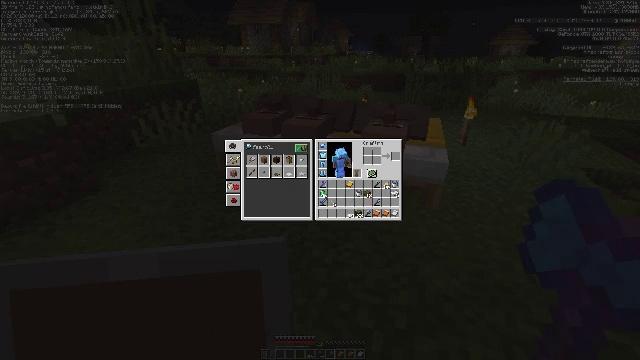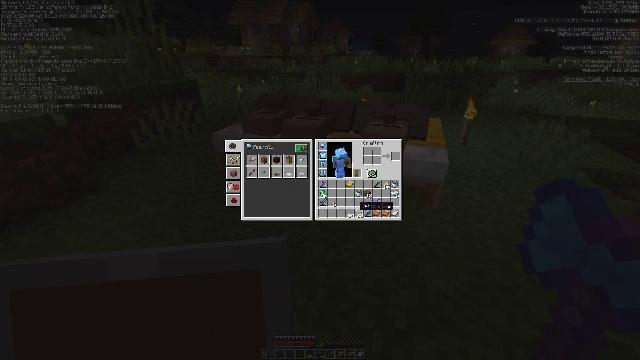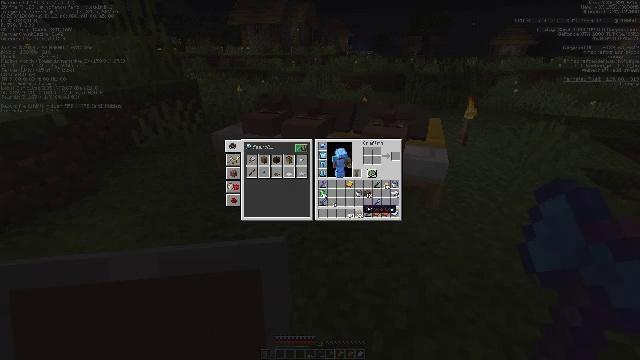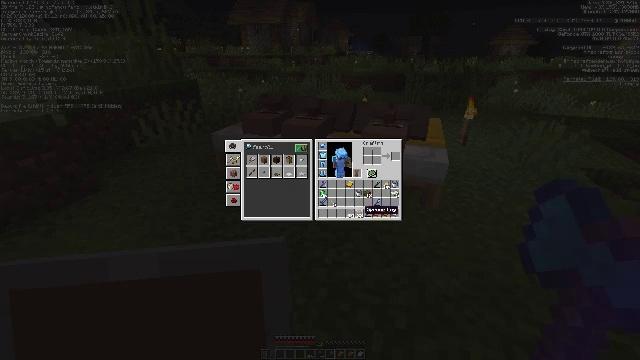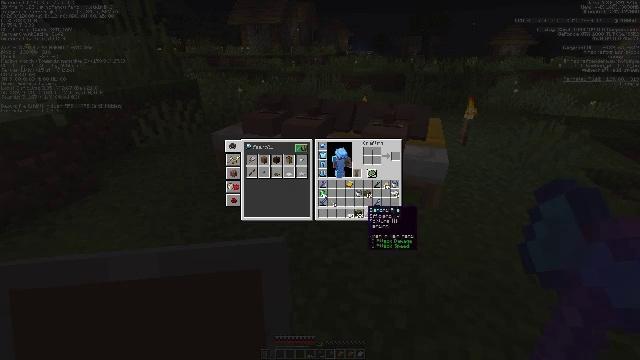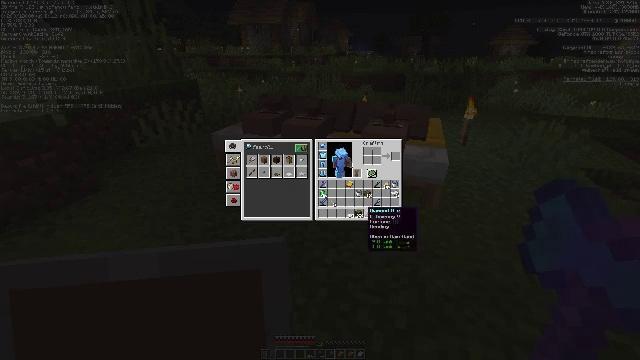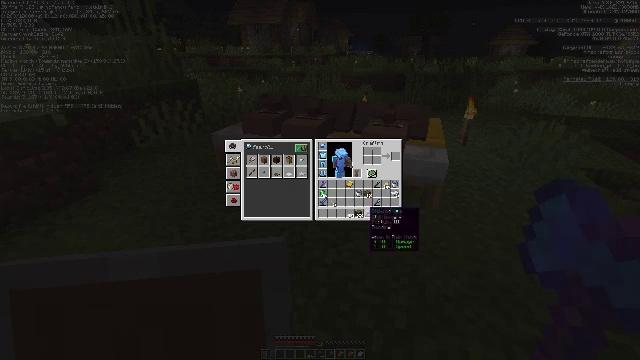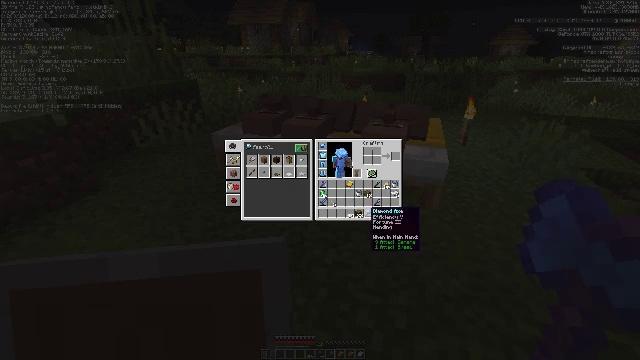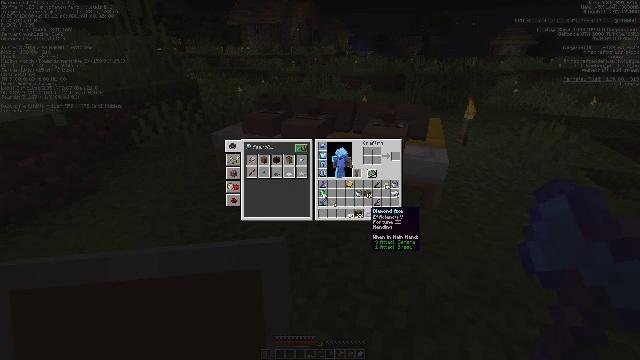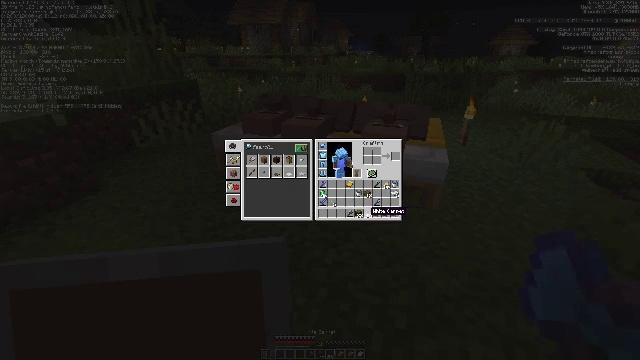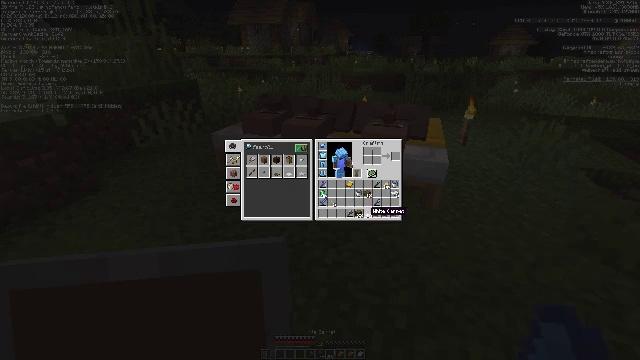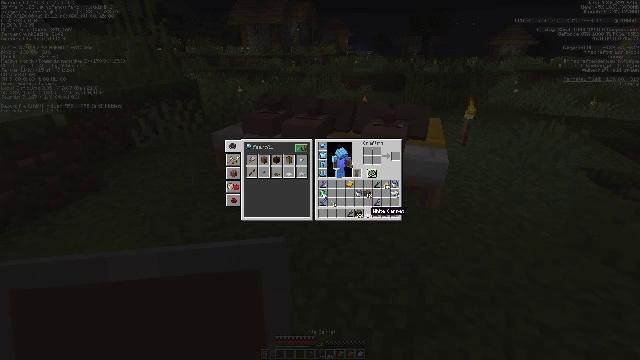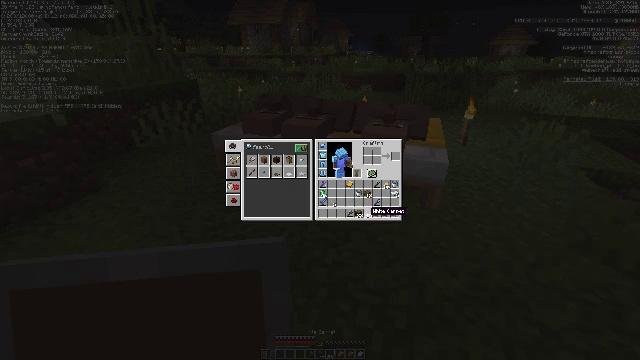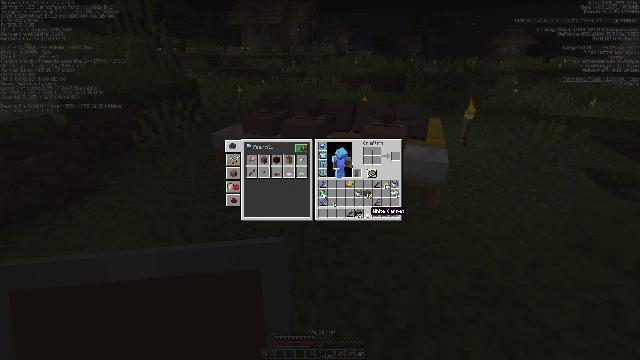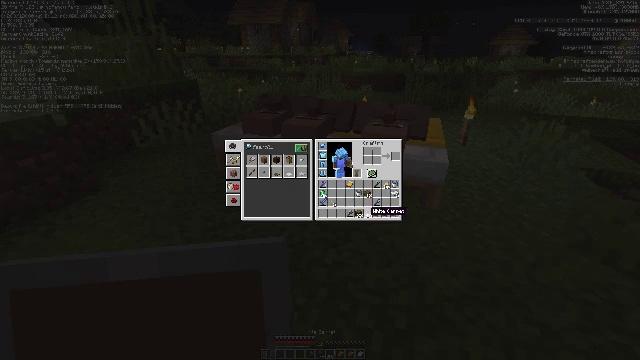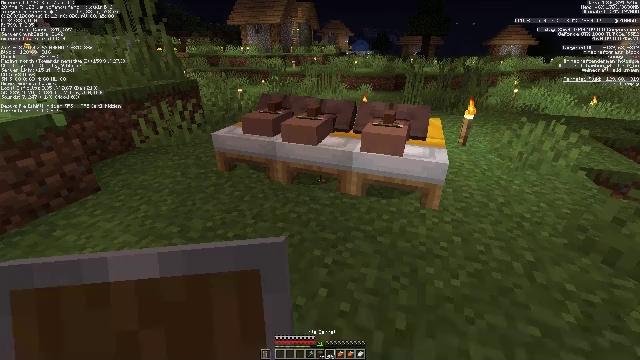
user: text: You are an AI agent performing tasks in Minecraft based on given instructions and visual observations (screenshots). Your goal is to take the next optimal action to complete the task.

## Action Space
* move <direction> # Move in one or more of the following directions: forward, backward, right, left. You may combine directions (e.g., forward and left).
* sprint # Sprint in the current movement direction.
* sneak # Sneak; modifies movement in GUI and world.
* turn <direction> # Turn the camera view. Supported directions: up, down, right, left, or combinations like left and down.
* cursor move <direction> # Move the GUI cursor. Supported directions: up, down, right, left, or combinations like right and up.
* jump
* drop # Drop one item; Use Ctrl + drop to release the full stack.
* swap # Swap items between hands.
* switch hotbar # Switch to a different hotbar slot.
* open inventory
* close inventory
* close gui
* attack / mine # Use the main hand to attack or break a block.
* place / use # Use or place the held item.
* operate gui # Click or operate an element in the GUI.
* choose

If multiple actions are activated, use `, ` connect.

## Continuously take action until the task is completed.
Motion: motion action
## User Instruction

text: Break the yellow bed.
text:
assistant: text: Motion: no_op
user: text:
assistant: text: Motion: no_op
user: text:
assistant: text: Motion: no_op
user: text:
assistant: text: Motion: no_op
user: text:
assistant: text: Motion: no_op
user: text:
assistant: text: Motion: no_op
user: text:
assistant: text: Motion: no_op
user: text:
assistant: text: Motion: no_op
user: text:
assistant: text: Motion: switch to hotbar 4
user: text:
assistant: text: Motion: switch to hotbar 4
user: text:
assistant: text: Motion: switch to hotbar 4
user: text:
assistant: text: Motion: no_op
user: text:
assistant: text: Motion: no_op
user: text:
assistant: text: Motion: no_op
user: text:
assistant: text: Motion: no_op
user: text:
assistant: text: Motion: no_op
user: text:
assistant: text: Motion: no_op
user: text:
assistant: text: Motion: turn down
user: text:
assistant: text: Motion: turn left and down
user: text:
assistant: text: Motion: turn left and down
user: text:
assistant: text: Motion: turn left
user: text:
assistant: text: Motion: no_op
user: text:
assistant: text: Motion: no_op
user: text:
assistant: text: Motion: no_op
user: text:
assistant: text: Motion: no_op
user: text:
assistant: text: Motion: move forward
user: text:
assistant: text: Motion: move forward
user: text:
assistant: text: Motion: move forward
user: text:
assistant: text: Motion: move forward, turn right and down
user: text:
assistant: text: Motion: move forward, turn right and down